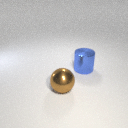
large blue metal cylinder behind large brown metal sphere